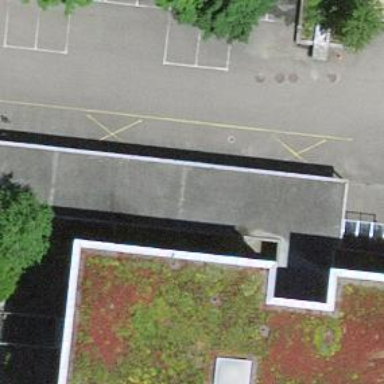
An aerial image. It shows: Bicycle parking area.